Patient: sex M, age 71
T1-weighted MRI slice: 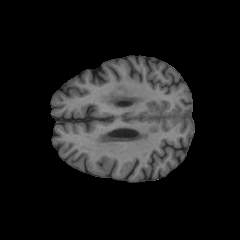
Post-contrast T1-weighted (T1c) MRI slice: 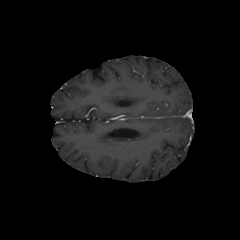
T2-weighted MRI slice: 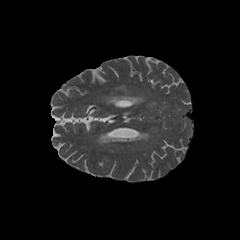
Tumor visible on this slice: yes
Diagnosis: Astrocytoma, IDH-wildtype
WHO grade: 2